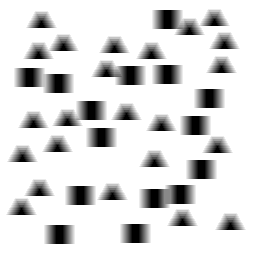
Squares: 15
Triangles: 23
Stars: 0
Total shapes: 38